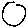
Label: circle